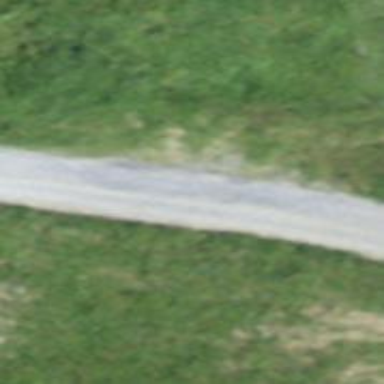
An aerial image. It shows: Unclassified road leading to backcountry hike trail that is groomed.